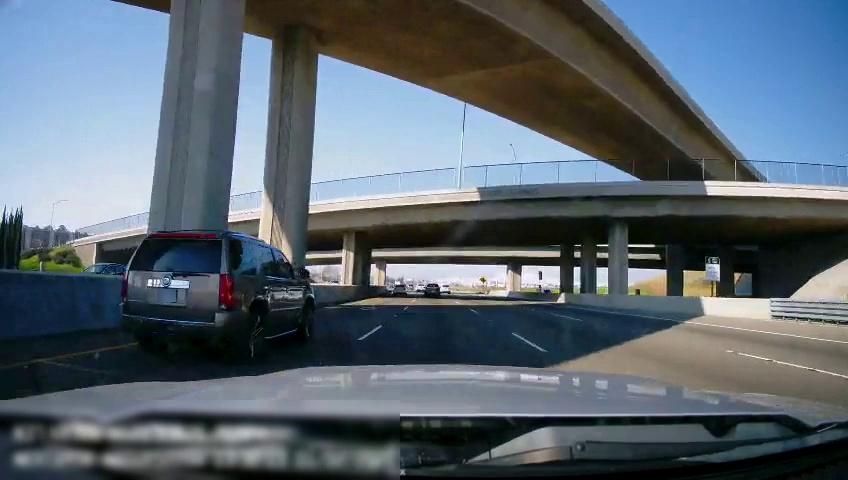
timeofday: Day
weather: Sunny
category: Vehicles | Car
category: Drivable Space
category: Vehicles | SUV
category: Vehicles | SUV
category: Vehicles | SUV
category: Vehicles | Car
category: Vehicles | SUV
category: Lanes | Alternate Lane
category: Lanes | Current Lane
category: Lanes | Current Lane
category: Lanes | Alternate Lane
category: Lanes | Alternate Lane
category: Traffic | Lights
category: Traffic | Signs